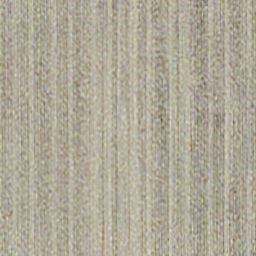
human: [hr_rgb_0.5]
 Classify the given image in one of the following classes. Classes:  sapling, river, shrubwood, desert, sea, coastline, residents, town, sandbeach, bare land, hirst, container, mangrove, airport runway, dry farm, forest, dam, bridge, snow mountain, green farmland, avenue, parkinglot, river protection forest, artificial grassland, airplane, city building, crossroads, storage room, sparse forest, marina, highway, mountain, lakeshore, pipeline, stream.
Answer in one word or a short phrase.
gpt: dry farm